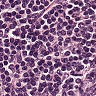
Metastatic tissue present: no